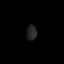
Tissue: lung
Cell type: Epithelial cells
Senescence score: 0.2376
Nuclear area (px): 150
Mean DAPI intensity: 37.72